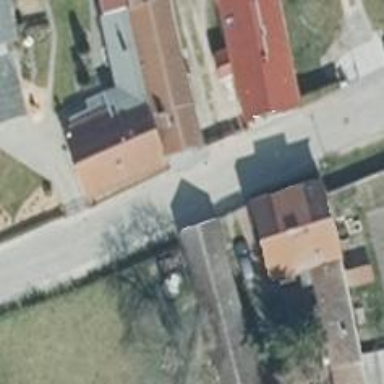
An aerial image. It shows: Residential road.